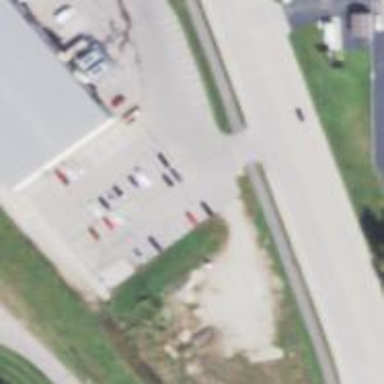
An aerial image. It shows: Parking area with surface.